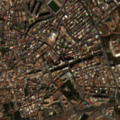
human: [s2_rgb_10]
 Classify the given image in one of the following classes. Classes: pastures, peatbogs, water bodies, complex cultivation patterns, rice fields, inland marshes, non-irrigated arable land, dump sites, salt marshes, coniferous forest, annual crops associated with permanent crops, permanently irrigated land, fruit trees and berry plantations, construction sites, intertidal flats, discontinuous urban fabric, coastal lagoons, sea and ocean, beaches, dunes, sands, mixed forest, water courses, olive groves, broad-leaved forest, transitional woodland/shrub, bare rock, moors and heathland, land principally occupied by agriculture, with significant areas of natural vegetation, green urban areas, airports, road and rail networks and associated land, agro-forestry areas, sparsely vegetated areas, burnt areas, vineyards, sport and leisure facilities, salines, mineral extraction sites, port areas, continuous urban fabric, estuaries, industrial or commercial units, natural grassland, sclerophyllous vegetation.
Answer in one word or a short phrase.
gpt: continuous urban fabric, industrial or commercial units, complex cultivation patterns, salines